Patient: sex F, age 59
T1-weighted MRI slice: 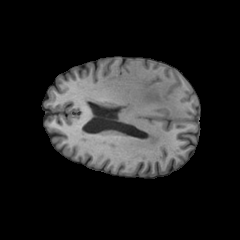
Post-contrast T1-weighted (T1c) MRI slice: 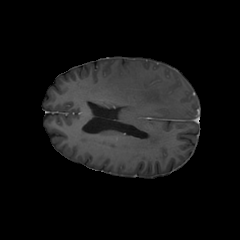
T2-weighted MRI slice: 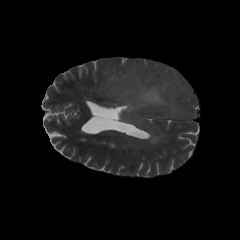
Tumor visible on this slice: yes
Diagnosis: Glioblastoma, IDH-wildtype
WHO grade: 4